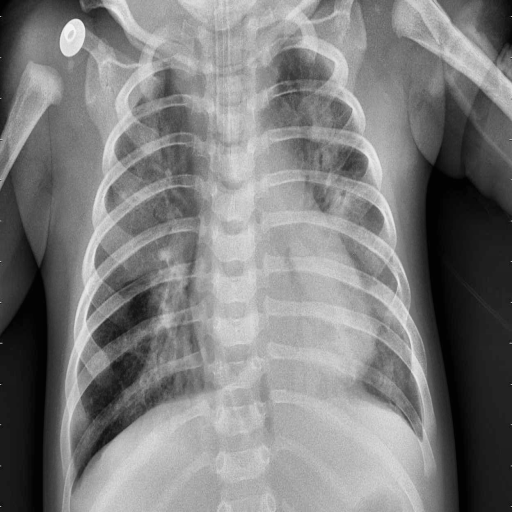
Finding: PNEUMONIA